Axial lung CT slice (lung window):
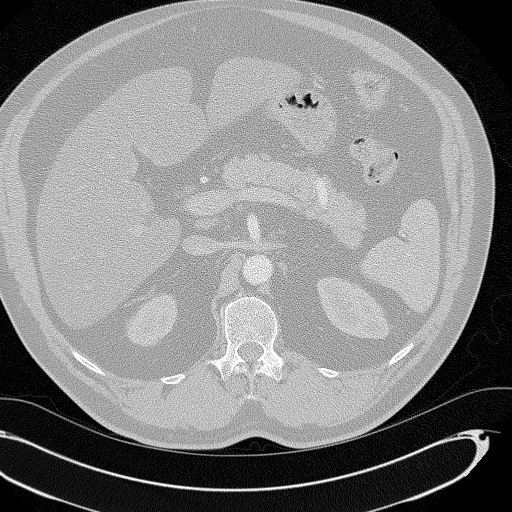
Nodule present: no